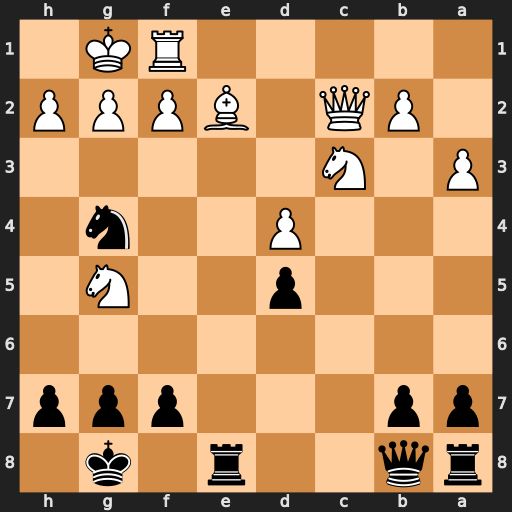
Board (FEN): rq2r1k1/pp3ppp/8/3p2N1/3P2n1/P1N5/1PQ1BPPP/5RK1
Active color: b
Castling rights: -
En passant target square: -
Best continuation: Qxh2#